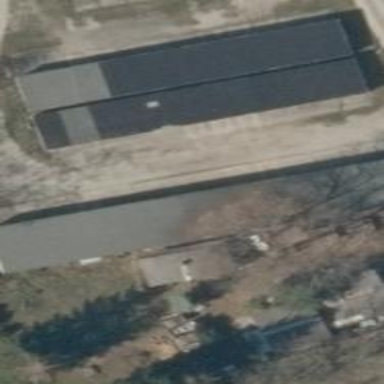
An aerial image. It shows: Group of garages.